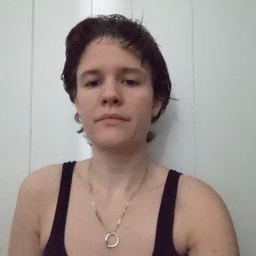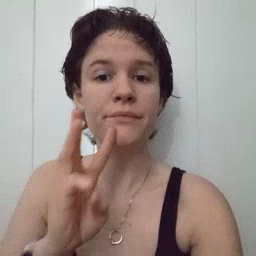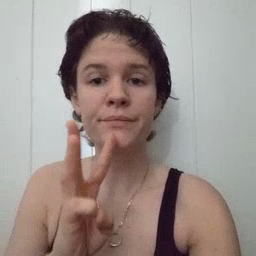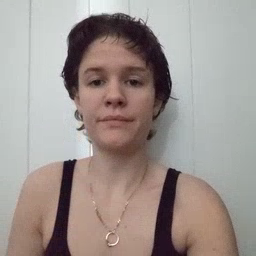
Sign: water